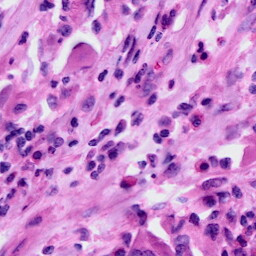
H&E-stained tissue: Cervix